Question: I'm attempting to integrate with Yahoo!'s Checkout API for an existing Merchant account in a Django-based web app. I've already successfully been able to integrate their Catalog API, but for some reason I simply cannot get the Checkout API to work. I've crafted an XML request based on the example in their documentation, but it always simply returns a 10009 Auth Required error. I've confirmed that my partner account does, indeed have the correct authorization, and I just can't figure out why I would be getting this error. I don't believe that it's a malformed request, as I get the exact same result when I copy and paste their example request (changing the API token and such, obviously).
This is what my request looks like (with the store ID and token sanitized):
'''
<ystorews:ystorewsRequest xmlns:ystorews="urn:yahoo:sbs:ystorews">
<Version>1.0</Version>
<StoreID>{storeid}</StoreID>
<SecurityHeader>
<PartnerStoreContractToken>{token}</PartnerStoreContractToken>
</SecurityHeader>
<Verb>create</Verb>
<ResourceList>
<CheckoutBasket>
<ShoppingCart>
<Item>
<ID>foo</ID>
<Quantity>5</Quantity>
</Item>
</ShoppingCart>
</CheckoutBasket>
</ResourceList>
</ystorews:ystorewsRequest>
'''
And this is the response that I get back:
'''
<?xml version="1.0" encoding="utf-8"?>
<ystorewsResponse>
<ErrorMessages>
<Error>
<Code> 10009 </Code>
<Message> Auth Required </Message>
</Error>
</ErrorMessages>
</ystorewsResponse>
'''
And this is what my Partner API Access looks like:

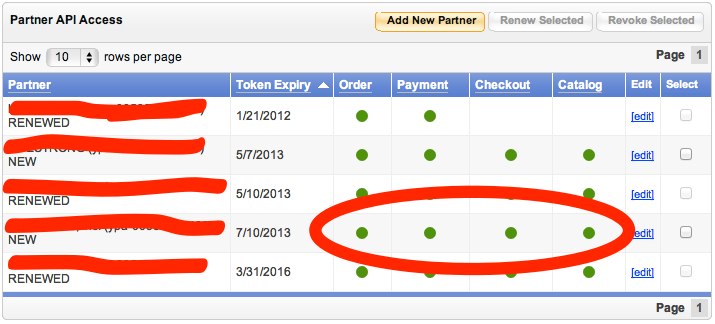
Answer: Turns out that there were internal problems at Yahoo! that were preventing this from working. After I contacted their small business support team they were able to fix the problem and my code suddenly started working.
In case anyone else encounters similar problems, I found that the best way to get ahold of them was through their Twitter account: <URL>.